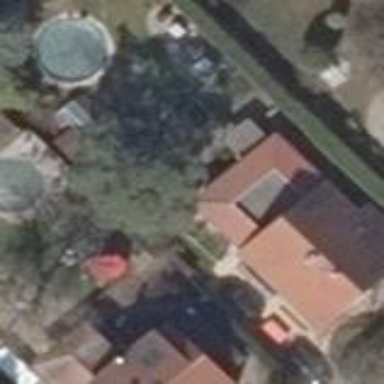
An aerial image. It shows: Detached building with gabled roof.